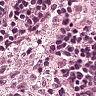
Metastatic tissue present: no